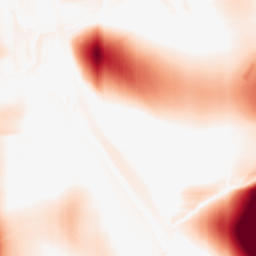
Category: morphological
Decomposition family: rolling_ball
Decomposition parameters: radius: 50
Upsampling method: cubic_catmull_rom
Upsampling parameters: scale: 2
Upsampling scale: 2